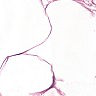
Metastatic tissue present: yes